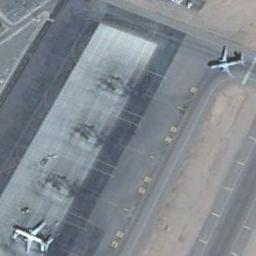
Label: airplane